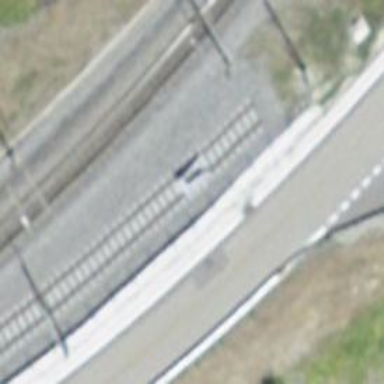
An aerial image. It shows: Railway buffer stop.